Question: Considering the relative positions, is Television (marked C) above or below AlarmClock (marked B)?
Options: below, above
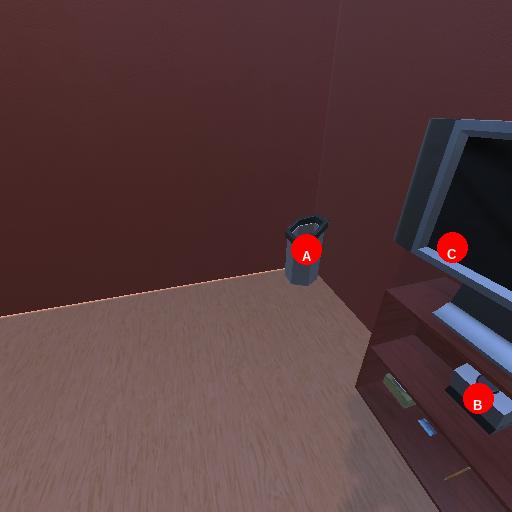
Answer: below